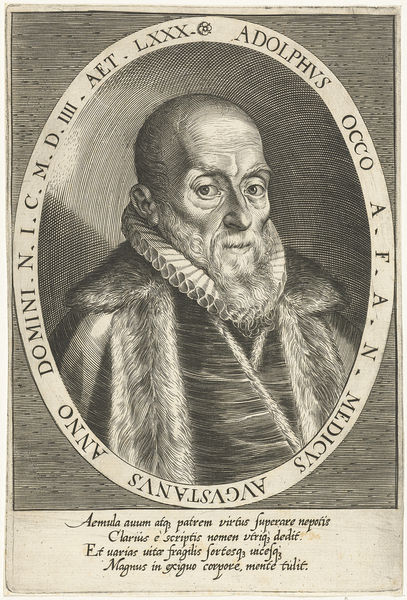
Titel: Portret van de Friese arts Adolph Occo
Künstler: Dominicus Custos
Standort: Amsterdam
Institution: Rijksmuseum
Schlagwörter: white, black, collar, formal, gray, lace, old, portrait, robe, man, eyes, drawing, black and white, oval, coat, fur, illustration, sketch, beard, old man, cloak, bald, pencil, cloth, doctor, page, goatee, latin, ruffles, mustache, moustache, rings, snake, eys, bear, cartouche, medici, furs, medicus, adolphus, occo, augustanus, lxxx, bera